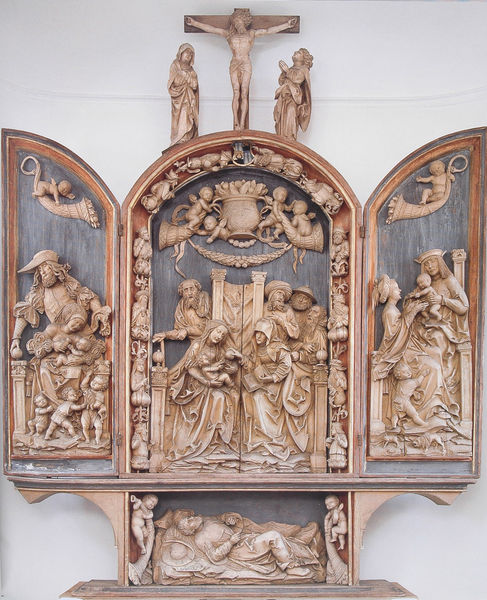
Titel: Hochaltar, Gesamtansicht
Künstler: Daniel Mauch
Standort: Bieselbach
Institution: Kapelle hl. Franziskus Xaverius
Schlagwörter: blau, flügel, gott, braun, grau, holz, rahmen, füllhorn, horn, kirche, kind, kinder, engel, relief, bogen, thron, podest, edel, adam, kreuz, religion, altar, hochaltar, schnitzerei, girlanden, handwerk, christus, grab, jesus, kreuzigung, mittelalter, kruzifix, elisabeth, hörner, geöffnet, heilig, maria, madonna, marie, schrein, grablegung, auferstehung, altarbild, heimsuchung, verkündigung, tryptichon, hochrelief, jesuskind, füllhörner, mensa, predella, schnitz, schnitzaltar, schnitzkunst, flügelaltar, triptychon, apostel, triptichon, passion, tryptychon, holzschnitzerei, riemschneider, 1300, vier teilig